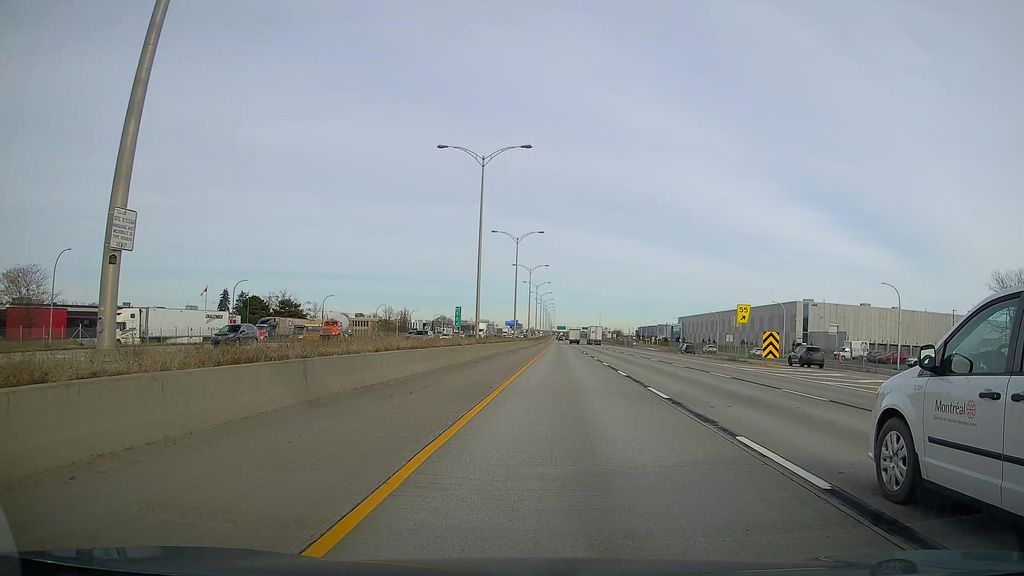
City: montreal